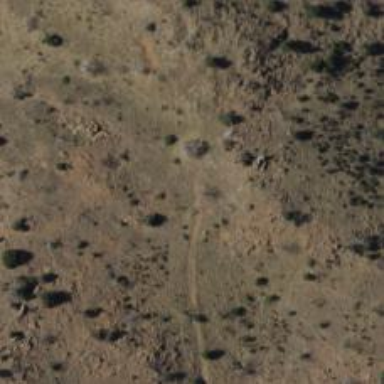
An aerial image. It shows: Path.